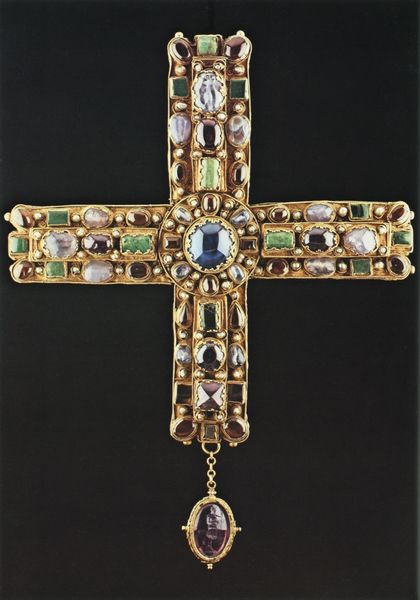
Titel: Kreuz des Berengar
Institution: Monza, Museo del Duomo
Schlagwörter: edelsteine, kreuz, antik, rubine